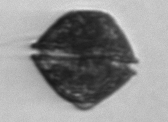
Label: Alexandrium_catenella